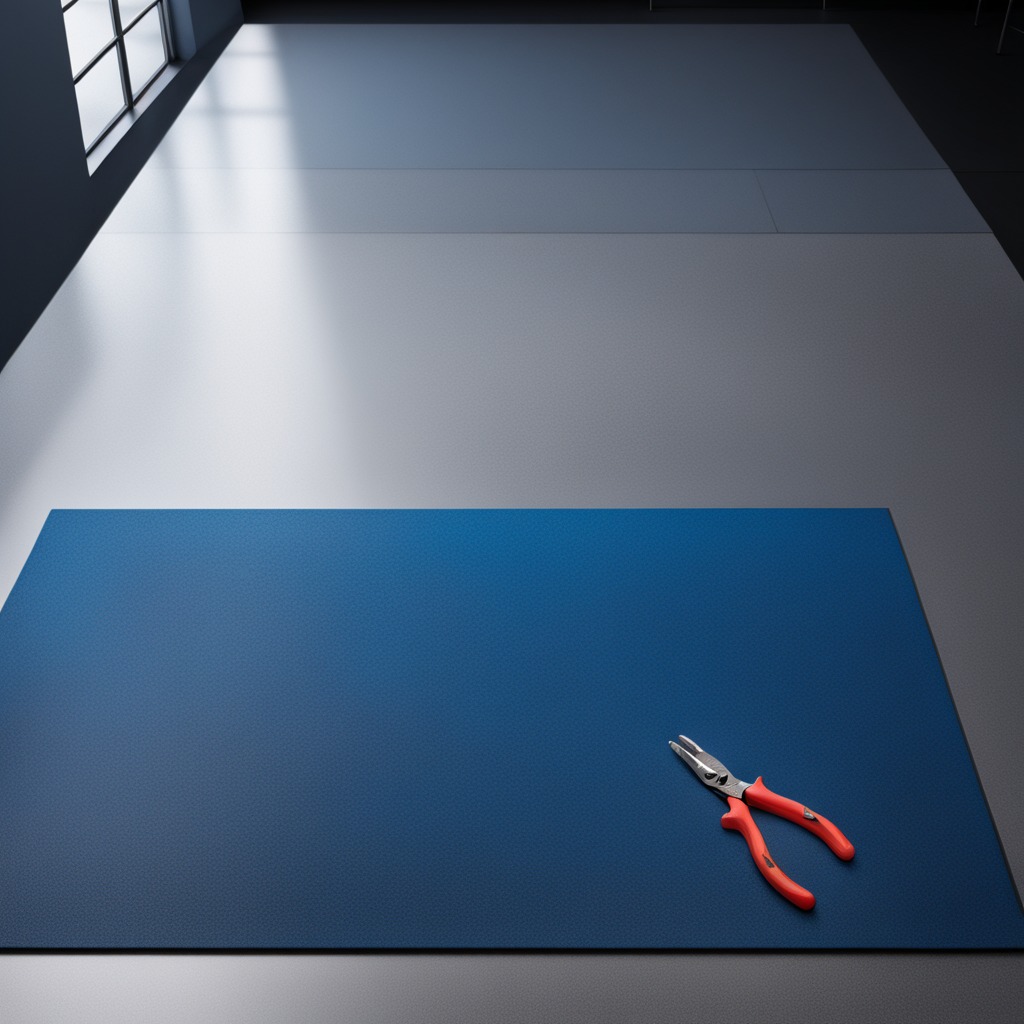
A plier is lying on a clean granite tabletop covered with a blue rubber mat inside a workshop under bright overhead lighting crisp shadows high clarity worn but beneath the mat